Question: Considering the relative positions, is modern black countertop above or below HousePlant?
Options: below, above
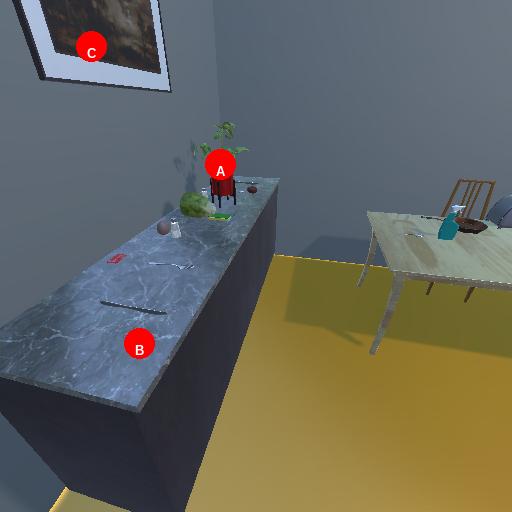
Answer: below